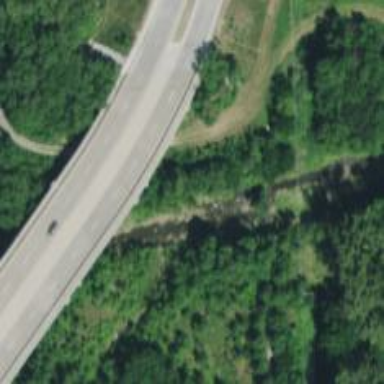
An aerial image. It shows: Viaduct footway bridging the road.